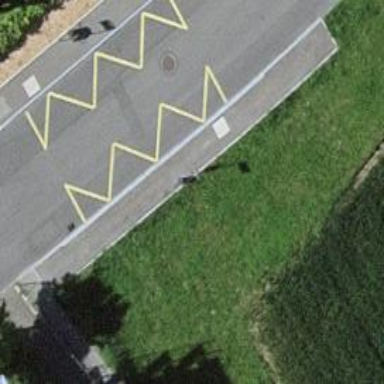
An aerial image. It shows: Bus stop with platform for public transport.